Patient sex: M
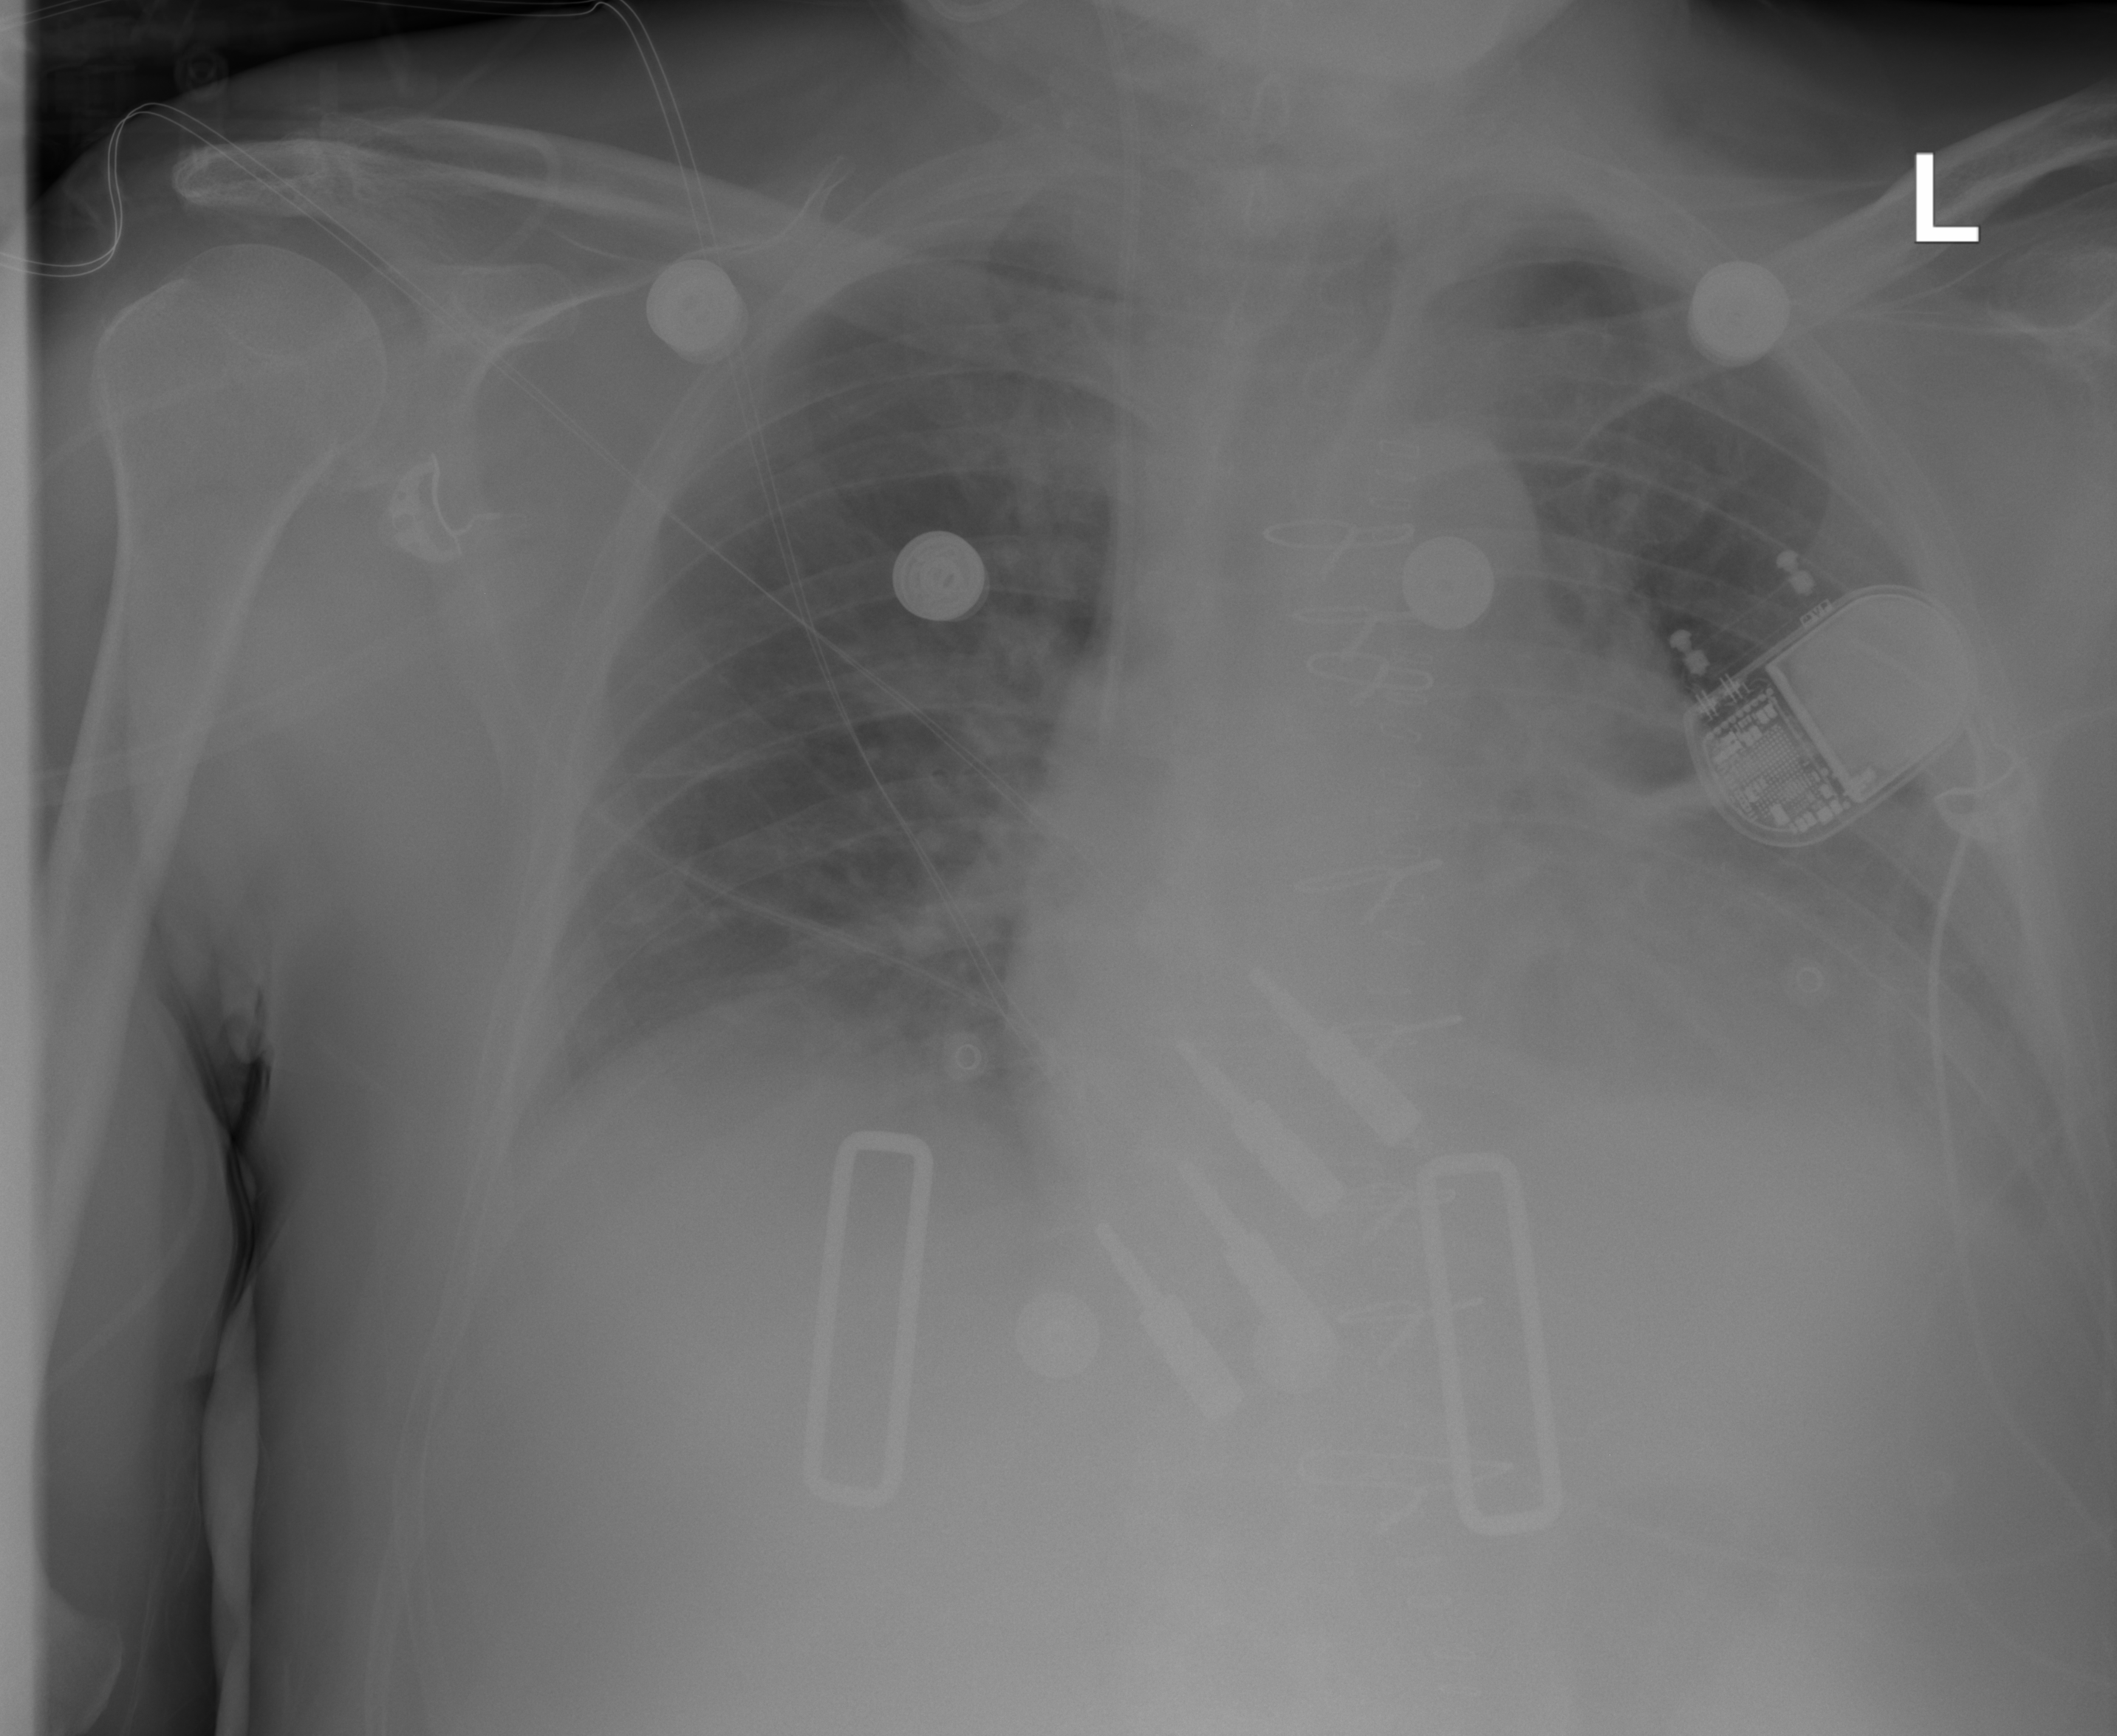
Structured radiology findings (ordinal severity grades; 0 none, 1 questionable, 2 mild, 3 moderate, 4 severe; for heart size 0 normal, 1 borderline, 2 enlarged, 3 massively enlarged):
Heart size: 3
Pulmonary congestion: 2
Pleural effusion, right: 2
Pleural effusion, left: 2
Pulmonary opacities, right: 0
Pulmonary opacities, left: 0
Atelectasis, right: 2
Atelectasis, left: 2